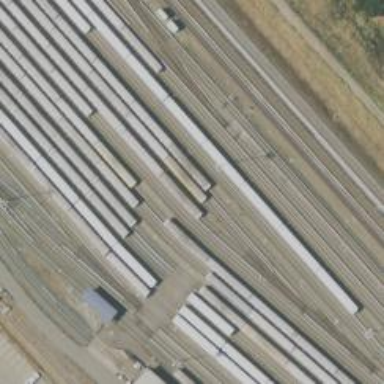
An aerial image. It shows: Electrified rail passing through service yard.